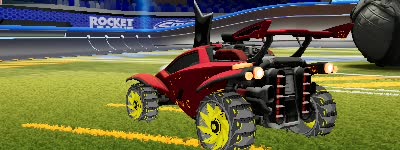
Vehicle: octane